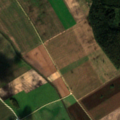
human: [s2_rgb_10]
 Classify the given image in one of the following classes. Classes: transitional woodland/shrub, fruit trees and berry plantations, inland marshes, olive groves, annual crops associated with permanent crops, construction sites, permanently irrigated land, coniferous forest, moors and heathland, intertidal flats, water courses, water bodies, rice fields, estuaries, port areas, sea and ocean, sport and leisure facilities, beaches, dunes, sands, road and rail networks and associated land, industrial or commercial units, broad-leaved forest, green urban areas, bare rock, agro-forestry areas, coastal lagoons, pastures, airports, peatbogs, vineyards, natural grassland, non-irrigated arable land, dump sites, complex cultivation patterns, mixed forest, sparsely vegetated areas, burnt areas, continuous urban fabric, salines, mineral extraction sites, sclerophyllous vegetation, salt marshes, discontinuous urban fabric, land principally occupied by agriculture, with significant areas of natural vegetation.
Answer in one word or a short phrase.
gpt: non-irrigated arable land, pastures, mixed forest